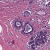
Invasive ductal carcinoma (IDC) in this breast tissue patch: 1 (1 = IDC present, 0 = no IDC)